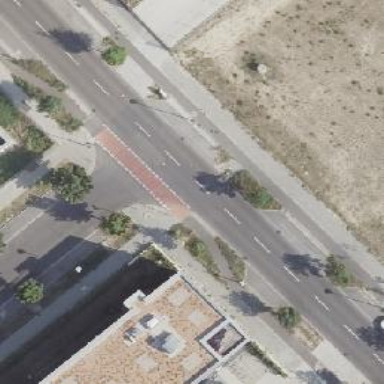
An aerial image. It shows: Tertiary road with asphalt surface. It has separate cycle track and separate sidewalks on both sides. There is separate parking on both sides as well.